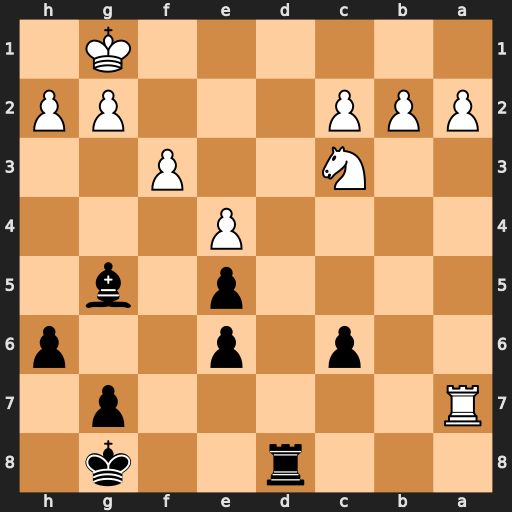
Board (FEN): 3r2k1/R5p1/2p1p2p/4p1b1/4P3/2N2P2/PPP3PP/6K1
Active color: b
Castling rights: -
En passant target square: -
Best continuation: Be3+ Kf1 Bxa7